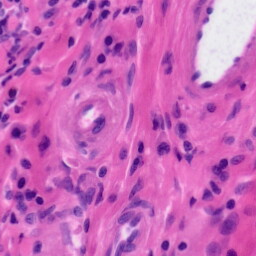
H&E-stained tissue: Tonsil